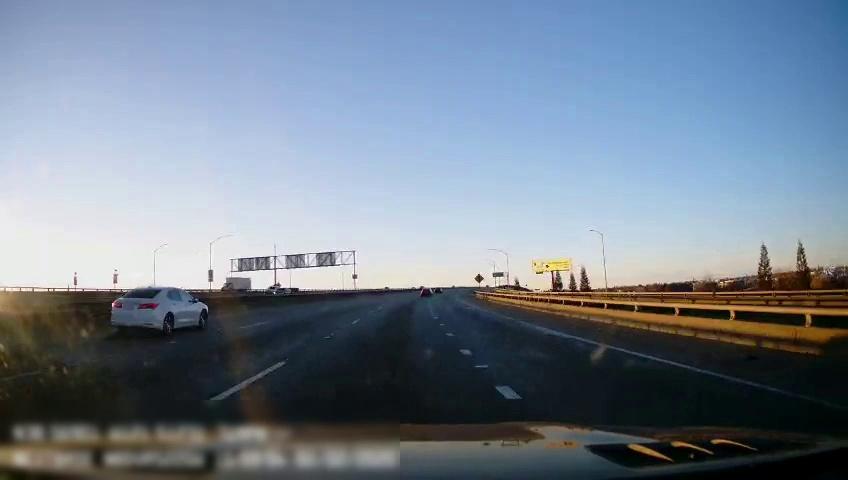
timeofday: Day
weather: Sunny
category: Drivable Space
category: Vehicles | Car
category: Vehicles | Car
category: Vehicles | Truck
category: Vehicles | Car
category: Vehicles | Car
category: Lanes | Current Lane
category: Lanes | Current Lane
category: Lanes | Alternate Lane
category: Lanes | Alternate Lane
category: Traffic | Signs